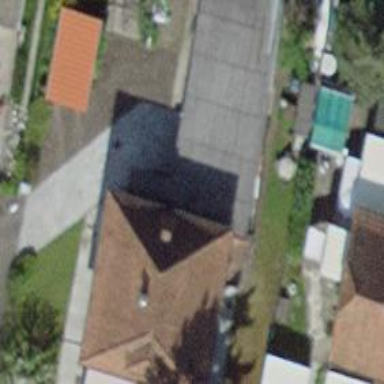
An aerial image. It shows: Garage.